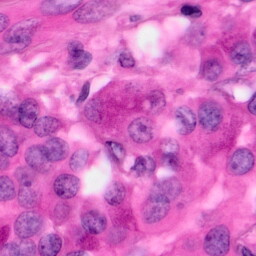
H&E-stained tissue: Pancreatic